Question: Following documentation: <URL> I created a simple class Applicant which should be checked with drl file loaded from the class path by KieContainer.
From the doc:
"
'''
KieServices kieServices = KieServices.Factory.get();
KieContainer kContainer = kieServices.getKieClasspathContainer();
'''
"
The problem is that the drl (rules files) are not loaded into the project by the KieContainer, and not applied to my test object.
Test method:
first two lines are from the older version just to check that the file is actually on the class path. And it does find the rules file. The rules files is located under: - correctly under resources.
'''
KnowledgeBuilder kbuilder = KnowledgeBuilderFactory.newKnowledgeBuilder();
kbuilder.add(ResourceFactory.newClassPathResource("bla/checkLicense.drl"), ResourceType.DRL);
KieServices kieServices = KieServices.Factory.get();
KieContainer kContainer = kieServices.getKieClasspathContainer();
KieSession kSession = kContainer.newKieSession();
Applicant applicant = new Applicant("Mr John Smith",16);
System.out.println(applicant.toString());
assertTrue(applicant.isValid());
kSession.insert(applicant);
kSession.fireAllRules();
System.out.printf(applicant.toString());
assertFalse(applicant.isValid());
'''
The output:
'''
[main] INFO org.drools.compiler.kie.builder.impl.ClasspathKieProject - Found kmodule: file:/Users/<MyUserName>/Drools/target/classes/META-INF/kmodule.xml
[main] WARN org.drools.compiler.kie.builder.impl.ClasspathKieProject - Unable to find pom.properties in /Users/<MyUserName>/Drools/target/classes
[main] INFO org.drools.compiler.kie.builder.impl.ClasspathKieProject - Recursed up folders, found and used pom.xml /Users/<MyUserName>/Drools/pom.xml
[main] INFO org.drools.compiler.kie.builder.impl.KieRepositoryImpl - KieModule was added:FileKieModule[ ReleaseId=drools:drools-test:6.2.0-SNAPSHOTfile=/Users/<MyUserName>/Drools/target/classes]
[main] WARN org.drools.compiler.kie.builder.impl.AbstractKieModule - No files found for KieBase HelloWorldKB, searching folder /Users/<MyUserName>/Drools/target/classes
Applicant{name='Mr John Smith', age=16, valid=true}
Applicant{name='Mr John Smith', age=16, valid=true}
'''
The applicant object stayed the same, while should've become invalid after rules invocation if the rule file was actually founded and loaded. The warning message does not appear for the git test projects provided by drools community...
My pom uses the same remote jboss remote repo and 6.2.0 SNAPSHOT dependencies...
What am I missing?
(since I am loosing my hair here, the additional +50/+100 will be awarded to the saviour, post answer acceptance)
(ignore HelloWorld in the picture)

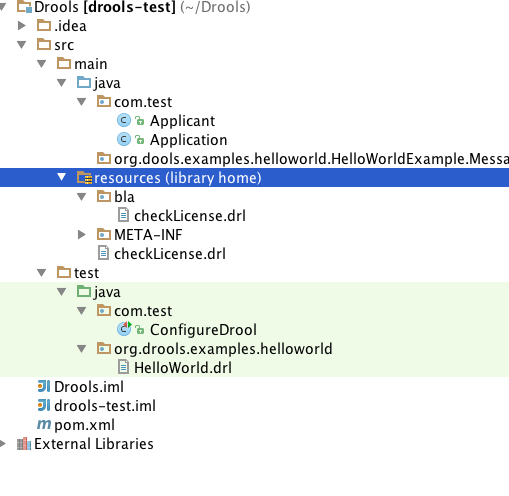
Answer: ( It seems 6.2.0 is only available as a SNAPSHOT (which you'd better leave alone). [And I couldn't find a zipped tarfile for the 6.1.0-Final on first try - found this later.] I dislike the obscure ways Drools distributions since 5.6.0 are offered to the "community". The last version I managed to get with a simple download was 6.0.0-Final. And therefore... )
A simple technique for compiling one or more drl files programmatically that works since 6.0.0 is this:
'''
private KieSession kieSession;
public void build() throws Exception {
KieServices kieServices = KieServices.Factory.get();
KieFileSystem kfs = kieServices.newKieFileSystem();
// for each DRL file, referenced by a plain old path name:
FileInputStream fis = new FileInputStream( "simple/simple.drl" );
kfs.write( "src/main/resources/simple.drl",
kieServices.getResources().newInputStreamResource( fis ) );
KieBuilder kieBuilder = kieServices.newKieBuilder( kfs ).buildAll();
Results results = kieBuilder.getResults();
if( results.hasMessages( Message.Level.ERROR ) ){
System.out.println( results.getMessages() );
throw new IllegalStateException( "### errors ###" );
}
KieContainer kieContainer =
kieServices.newKieContainer( kieServices.getRepository().getDefaultReleaseId() );
KieBase kieBase = kieContainer.getKieBase();
kieSession = kieContainer.newKieSession();
}
'''